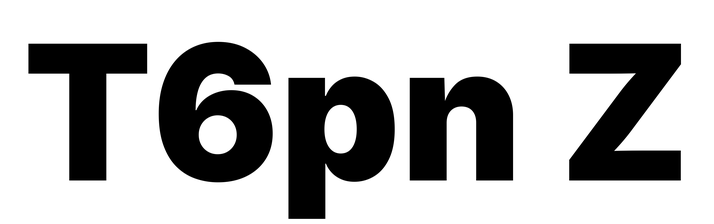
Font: Inter_Black